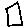
Label: square